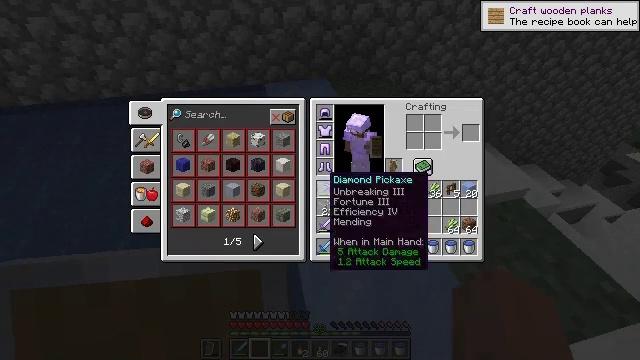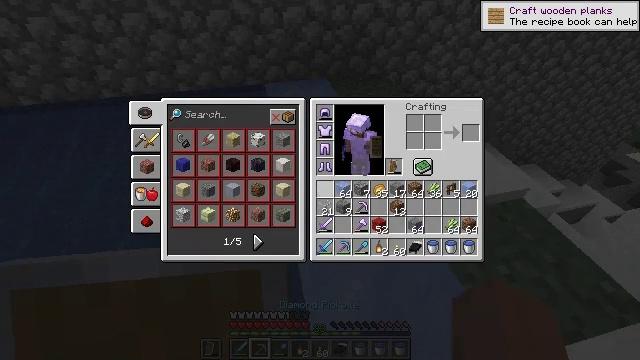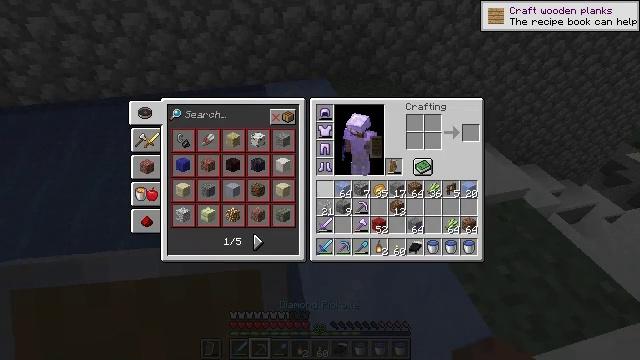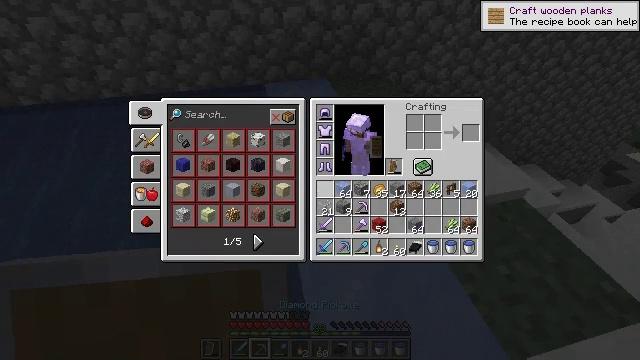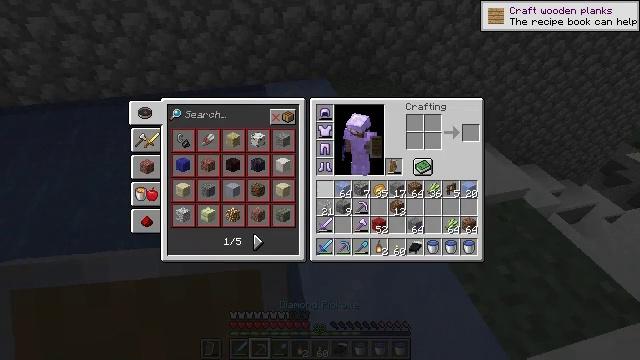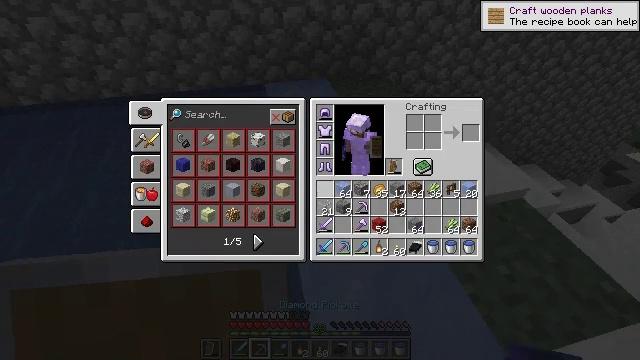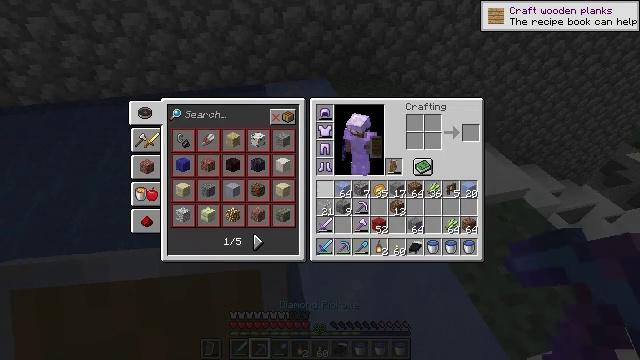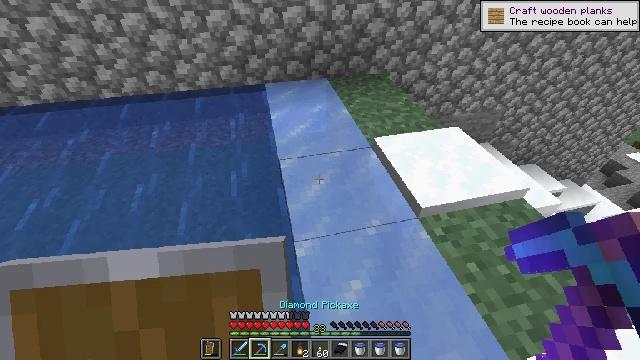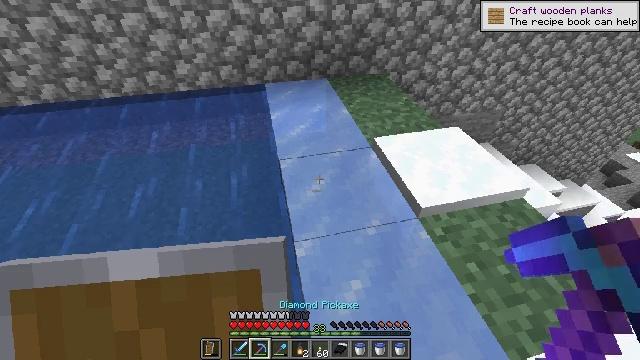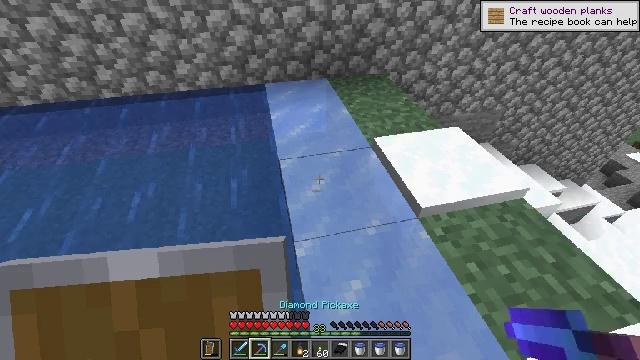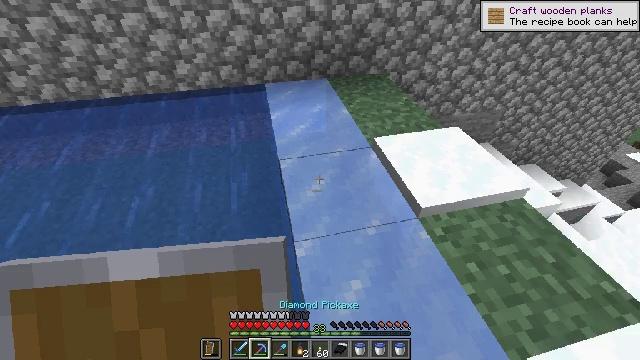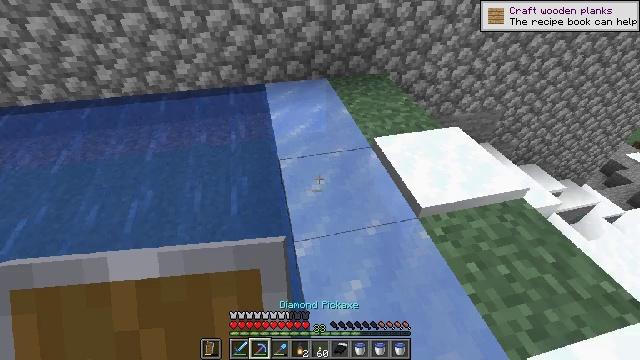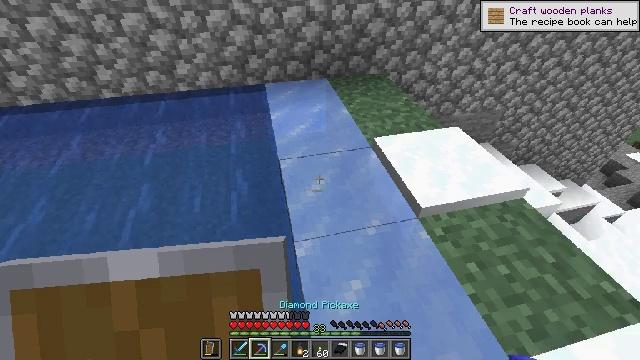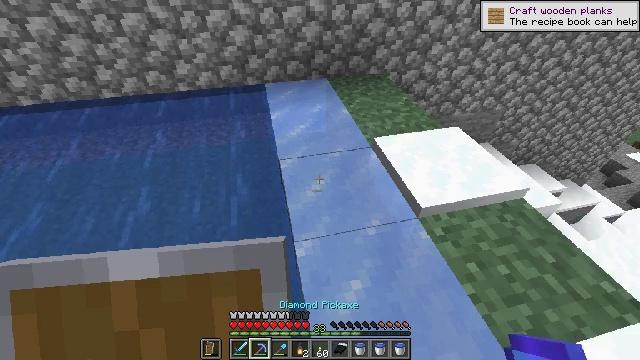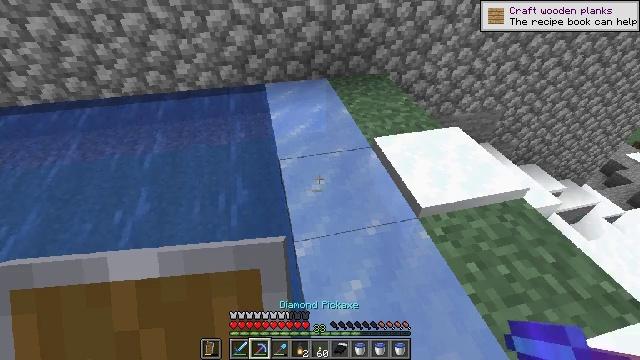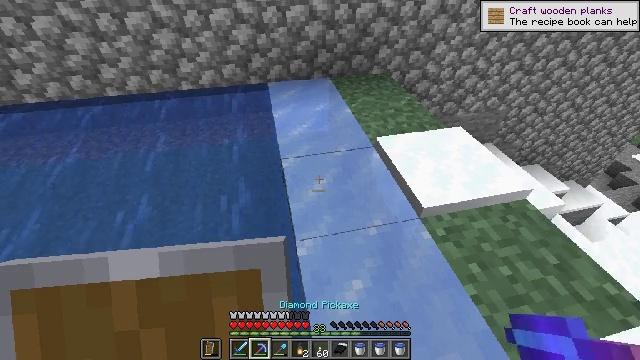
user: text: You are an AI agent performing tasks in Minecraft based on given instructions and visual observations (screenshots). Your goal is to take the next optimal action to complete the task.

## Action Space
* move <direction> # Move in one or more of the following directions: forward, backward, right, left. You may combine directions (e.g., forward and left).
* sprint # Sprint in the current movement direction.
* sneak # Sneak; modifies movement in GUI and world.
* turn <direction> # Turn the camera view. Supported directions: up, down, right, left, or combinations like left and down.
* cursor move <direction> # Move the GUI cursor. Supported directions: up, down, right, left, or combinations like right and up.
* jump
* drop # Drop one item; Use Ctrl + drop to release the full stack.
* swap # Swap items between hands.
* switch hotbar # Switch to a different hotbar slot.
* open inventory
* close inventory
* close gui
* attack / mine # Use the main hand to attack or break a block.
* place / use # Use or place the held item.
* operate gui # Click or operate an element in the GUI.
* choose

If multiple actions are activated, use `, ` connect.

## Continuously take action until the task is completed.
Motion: motion action
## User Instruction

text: Attack the ice to clear a path.
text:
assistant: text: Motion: sneak, choose
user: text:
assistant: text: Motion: sneak, choose
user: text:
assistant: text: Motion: sneak
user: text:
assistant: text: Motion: sneak
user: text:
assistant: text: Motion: sneak
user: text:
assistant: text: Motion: sneak
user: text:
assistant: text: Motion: sneak, close inventory
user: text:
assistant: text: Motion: close inventory
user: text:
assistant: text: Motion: close inventory
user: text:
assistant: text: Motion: no_op
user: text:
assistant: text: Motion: no_op
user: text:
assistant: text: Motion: no_op
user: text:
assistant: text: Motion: no_op
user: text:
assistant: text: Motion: no_op
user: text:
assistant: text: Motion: no_op
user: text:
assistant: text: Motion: no_op
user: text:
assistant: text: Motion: no_op
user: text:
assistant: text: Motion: no_op
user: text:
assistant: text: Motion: turn down
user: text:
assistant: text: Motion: turn right and down
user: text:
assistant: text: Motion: turn right and down
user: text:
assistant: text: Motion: turn right and down
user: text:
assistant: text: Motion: no_op
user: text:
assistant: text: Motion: no_op
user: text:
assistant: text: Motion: no_op
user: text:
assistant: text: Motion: no_op
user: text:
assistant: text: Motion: open inventory
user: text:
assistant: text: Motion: open inventory
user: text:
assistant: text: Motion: open inventory
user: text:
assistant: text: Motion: cursor move right